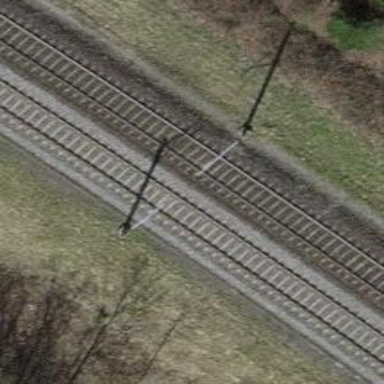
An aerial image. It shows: Single-track electrified railway with contact line.